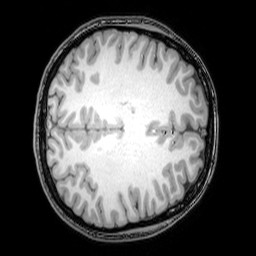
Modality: T1w
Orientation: axial
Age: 22
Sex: female
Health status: healthy
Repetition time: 0.081 s
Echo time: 0.037 s